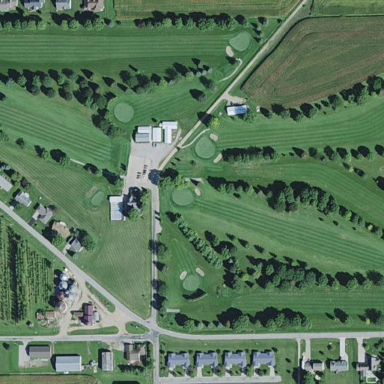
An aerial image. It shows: Golf course.